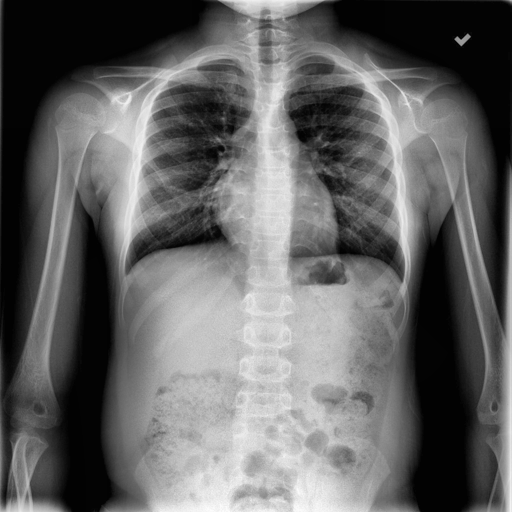
Finding: NORMAL